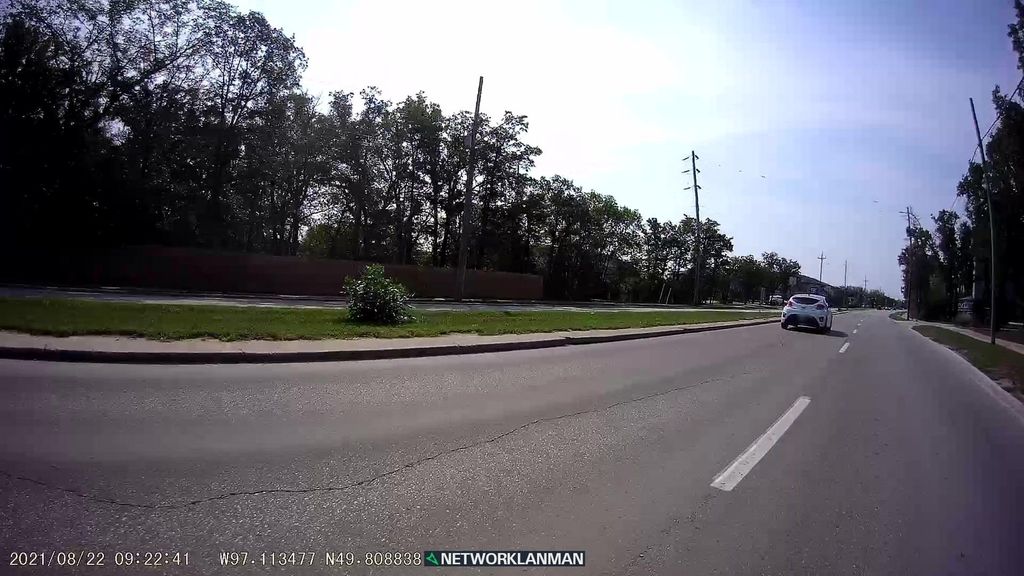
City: winnipeg